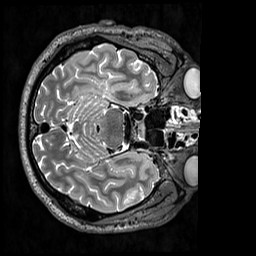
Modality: T2w
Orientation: axial
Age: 38
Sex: male
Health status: healthy
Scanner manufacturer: siemens
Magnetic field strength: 3 T
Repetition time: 3.2 s
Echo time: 0.568 s